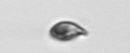
Label: Cryptophyta